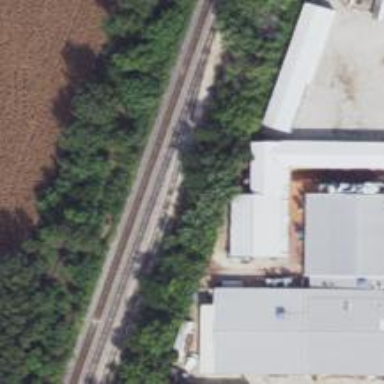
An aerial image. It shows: Railway siding with rails.